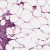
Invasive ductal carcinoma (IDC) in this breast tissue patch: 1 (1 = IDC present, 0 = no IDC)